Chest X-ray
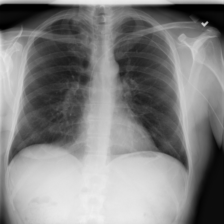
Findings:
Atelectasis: negative
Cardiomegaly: negative
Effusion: negative
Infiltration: negative
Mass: negative
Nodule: negative
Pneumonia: negative
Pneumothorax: negative
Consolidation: negative
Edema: negative
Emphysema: negative
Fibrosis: negative
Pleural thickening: negative
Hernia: negative